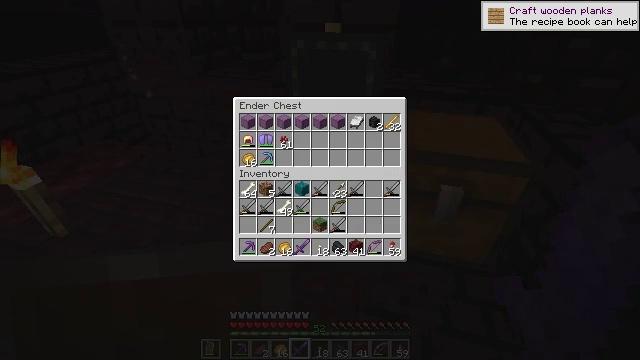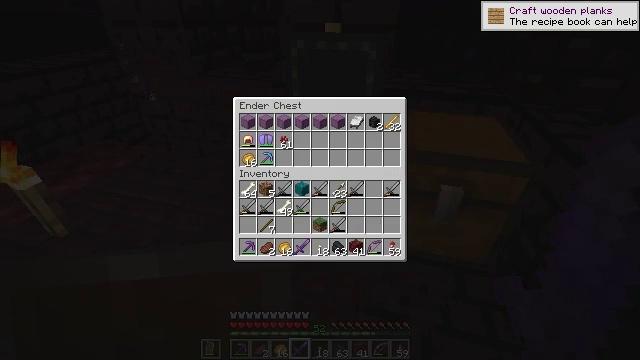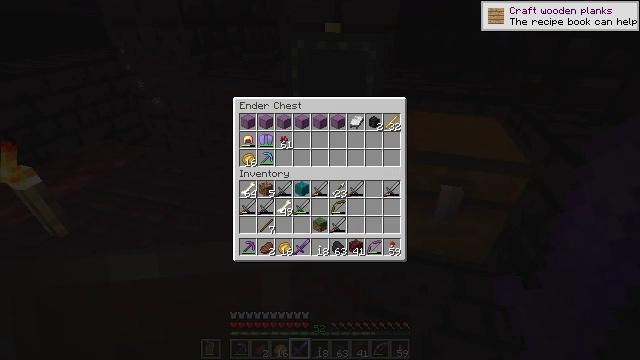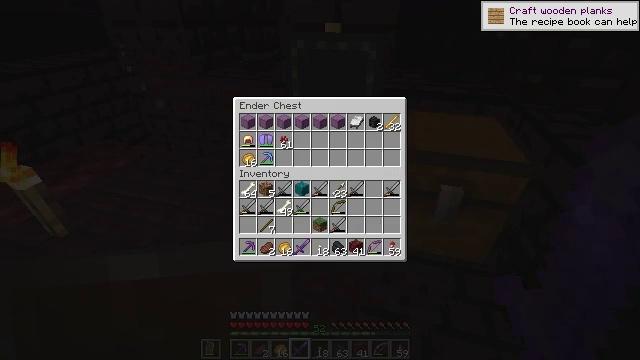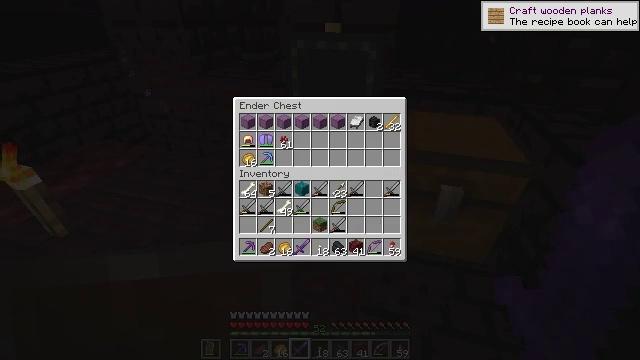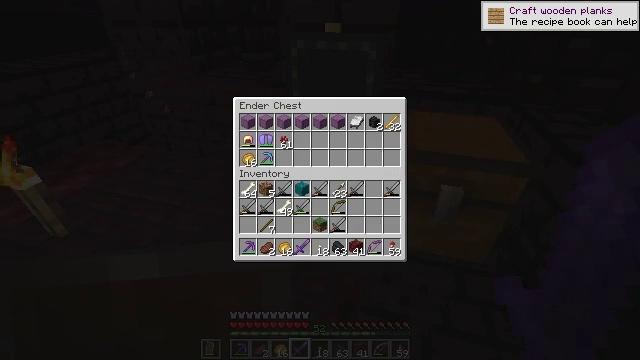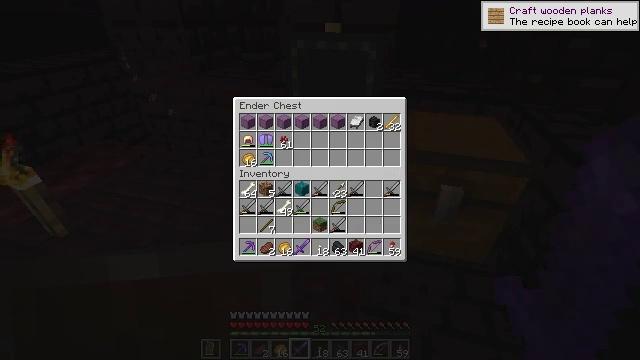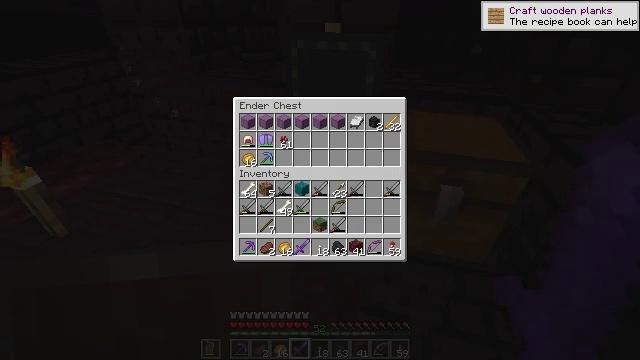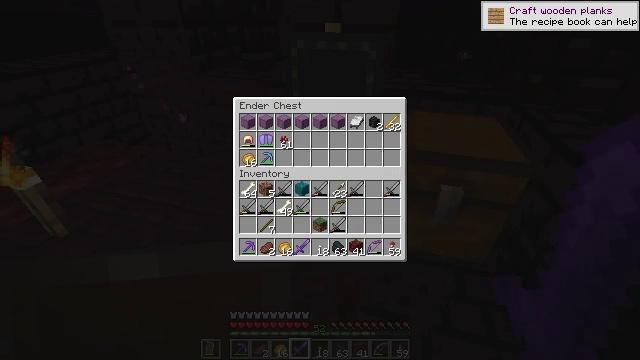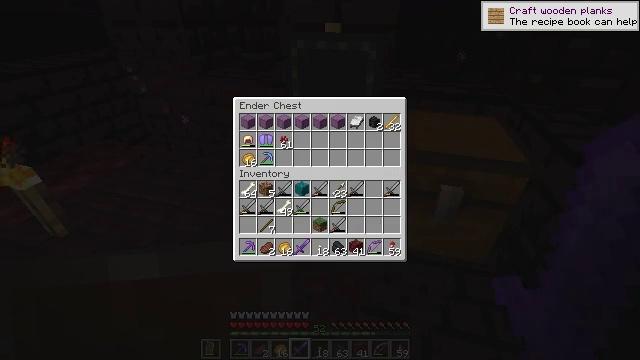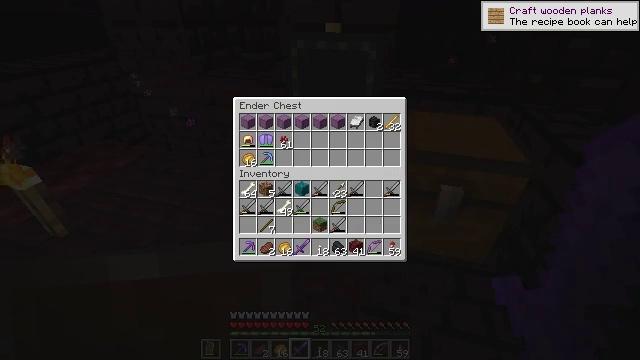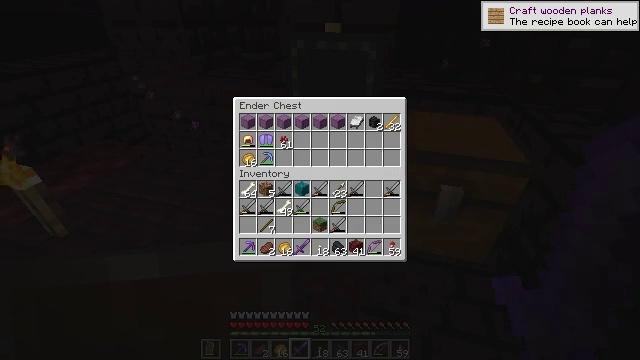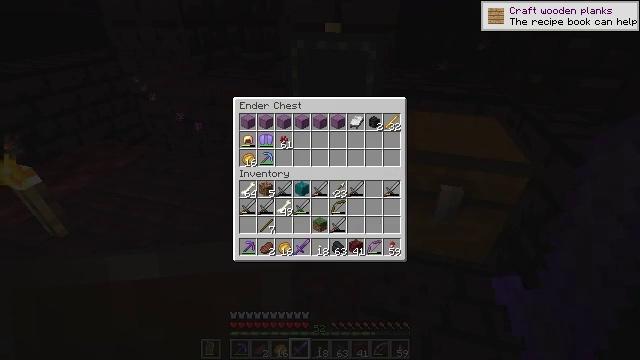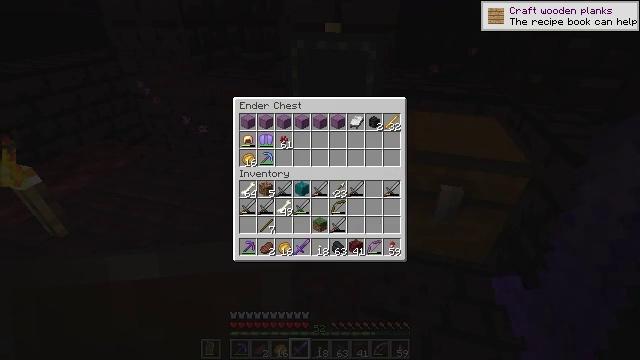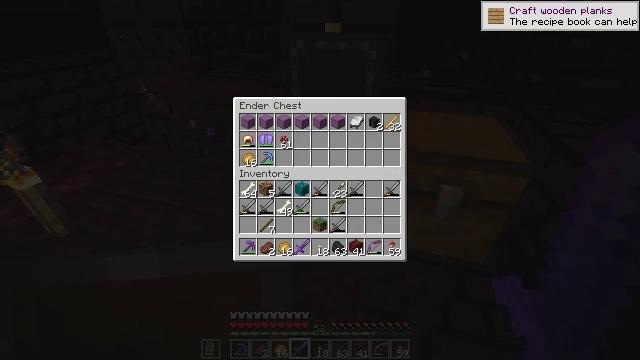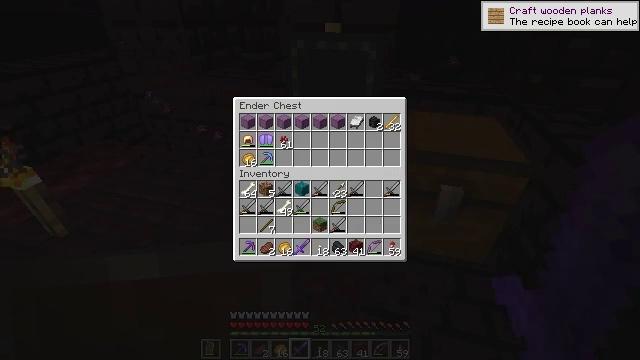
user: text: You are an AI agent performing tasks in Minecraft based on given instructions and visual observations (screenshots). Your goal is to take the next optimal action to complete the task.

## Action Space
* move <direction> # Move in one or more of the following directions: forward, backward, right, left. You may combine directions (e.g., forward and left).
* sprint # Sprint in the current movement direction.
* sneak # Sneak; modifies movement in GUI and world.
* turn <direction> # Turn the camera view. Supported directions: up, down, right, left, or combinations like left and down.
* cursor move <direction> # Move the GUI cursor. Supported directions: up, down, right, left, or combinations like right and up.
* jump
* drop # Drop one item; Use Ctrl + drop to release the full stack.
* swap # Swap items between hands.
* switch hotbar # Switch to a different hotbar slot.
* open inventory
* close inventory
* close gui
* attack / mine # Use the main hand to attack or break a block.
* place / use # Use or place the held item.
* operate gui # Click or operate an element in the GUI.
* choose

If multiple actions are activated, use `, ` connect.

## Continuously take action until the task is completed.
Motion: motion action
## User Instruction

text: Combat the magma cube.
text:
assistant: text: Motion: no_op
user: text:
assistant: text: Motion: no_op
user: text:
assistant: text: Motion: no_op
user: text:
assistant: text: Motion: no_op
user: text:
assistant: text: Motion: no_op
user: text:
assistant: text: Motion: no_op
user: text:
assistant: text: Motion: no_op
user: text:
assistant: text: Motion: no_op
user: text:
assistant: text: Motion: no_op
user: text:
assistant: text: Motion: no_op
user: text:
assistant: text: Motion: no_op
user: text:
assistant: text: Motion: no_op
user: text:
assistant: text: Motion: no_op
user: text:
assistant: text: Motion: no_op
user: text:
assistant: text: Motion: no_op
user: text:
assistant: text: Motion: no_op
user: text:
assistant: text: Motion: no_op
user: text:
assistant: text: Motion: close gui
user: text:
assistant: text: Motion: open inventory
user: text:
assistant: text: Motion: open inventory
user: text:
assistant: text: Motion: no_op
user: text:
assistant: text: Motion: turn left
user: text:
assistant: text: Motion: turn left and up
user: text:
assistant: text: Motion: turn left and up
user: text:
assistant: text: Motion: turn left and up
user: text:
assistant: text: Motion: turn left and up
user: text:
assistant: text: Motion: turn left and up
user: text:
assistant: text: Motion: no_op
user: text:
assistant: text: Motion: no_op
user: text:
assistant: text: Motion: no_op